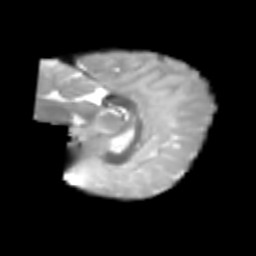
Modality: T2w
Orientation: sagittal
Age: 6
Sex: female
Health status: healthy